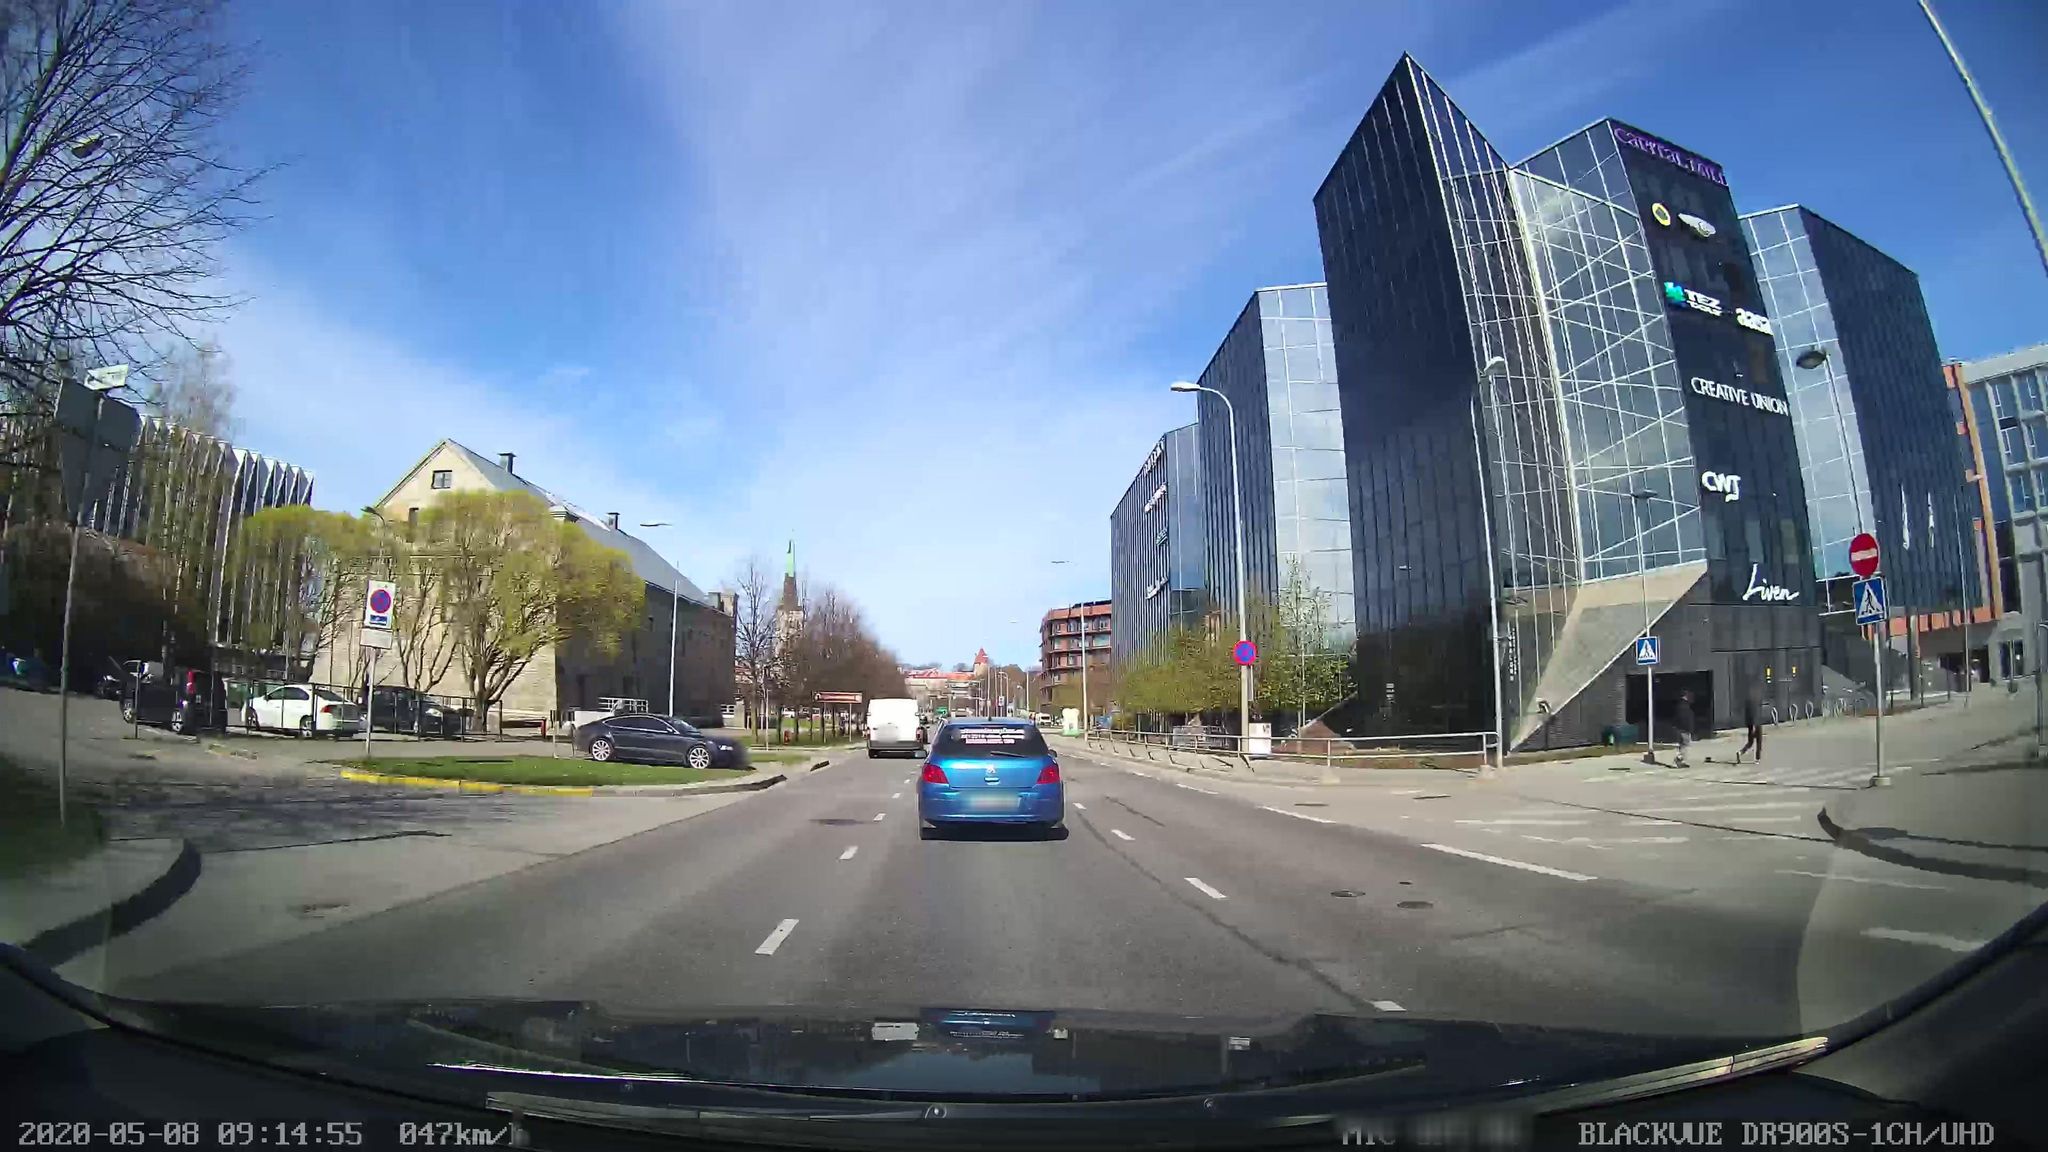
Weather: clear
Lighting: day
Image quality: good
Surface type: driving surface
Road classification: trunk
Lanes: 3
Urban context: urban centre
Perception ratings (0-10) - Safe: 4.96, Lively: 7.94, Beautiful: 6.08, Boring: 4.28, Depressing: 5.78, Wealthy: 2.96